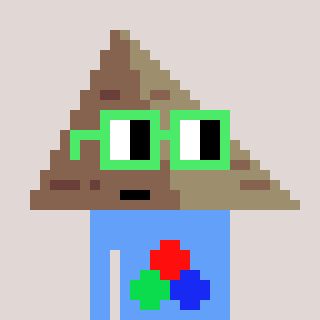
a pixel art character with square light green glasses, a pyramid-shaped head and a blue-colored body on a warm background